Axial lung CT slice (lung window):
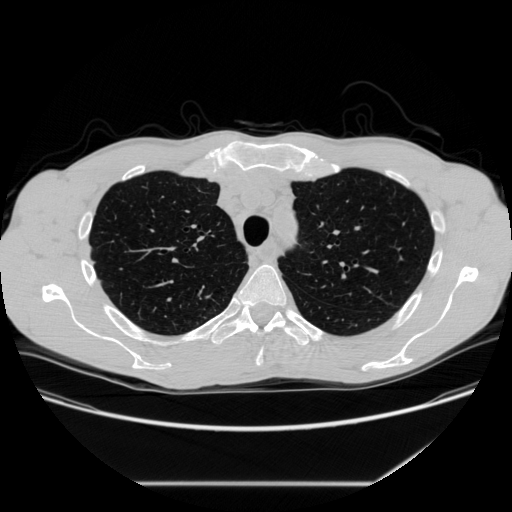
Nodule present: no